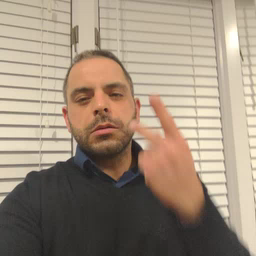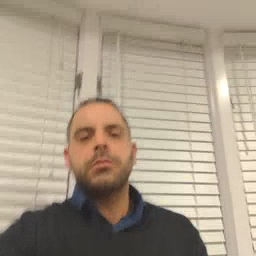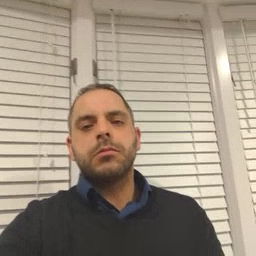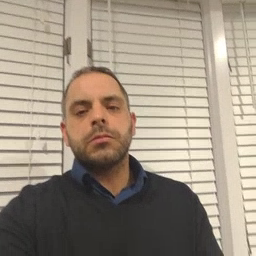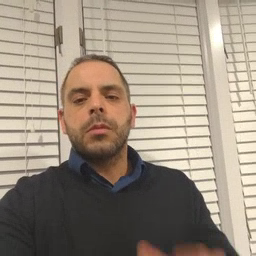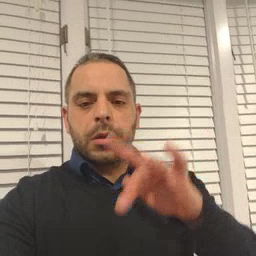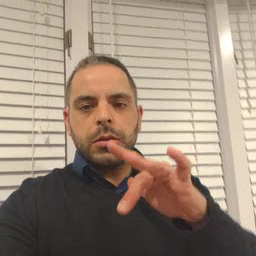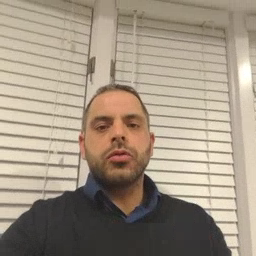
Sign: touch